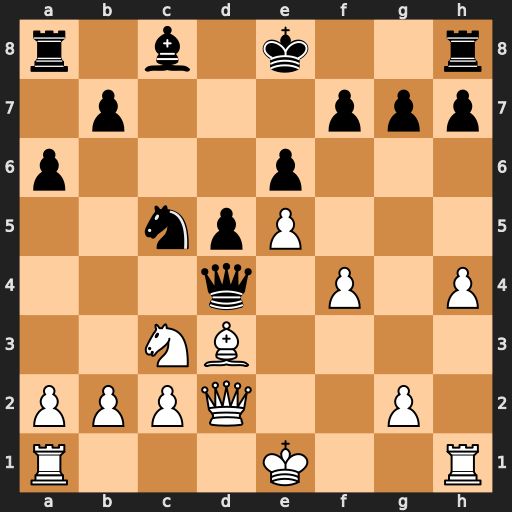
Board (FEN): r1b1k2r/1p3ppp/p3p3/2npP3/3q1P1P/2NB4/PPPQ2P1/R3K2R
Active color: w
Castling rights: KQkq
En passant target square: -
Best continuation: Bb5+ axb5 Qxd4